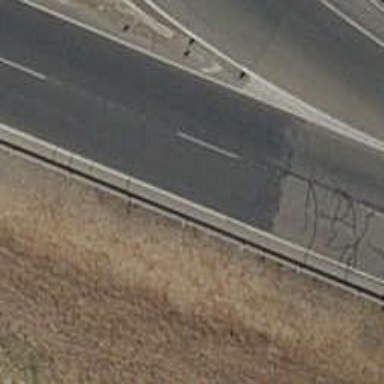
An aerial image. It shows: Motorway link.